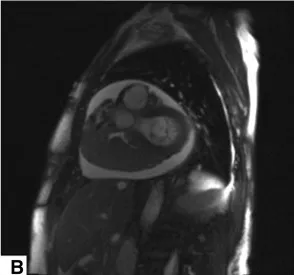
Magnetic resonance imaging demonstrating no evidence of mediastinal lymphadenopathy. B; Sagittal view, T2 weighted images evidencing intracavitary tumor formation and both pericardial and bilateral pleural effusions. No evidence of mediastinal lymphadenopathy could be observed.
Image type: radiology (mri)